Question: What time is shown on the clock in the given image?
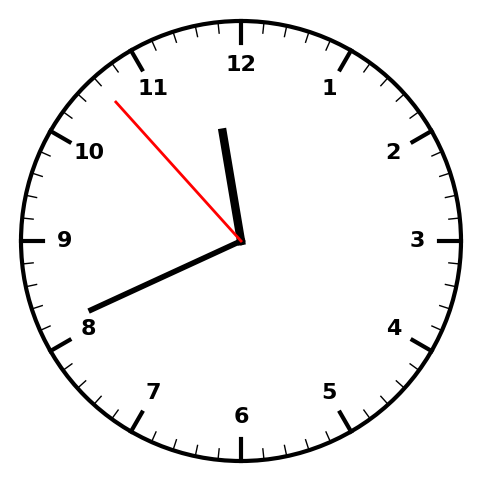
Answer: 11:40:53